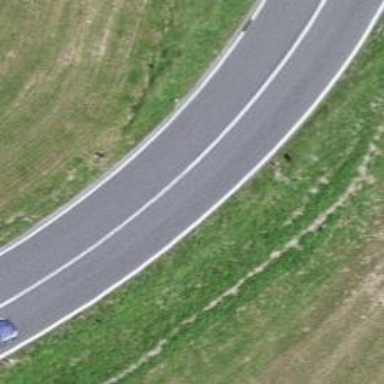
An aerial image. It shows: Secondary road with asphalt surface.